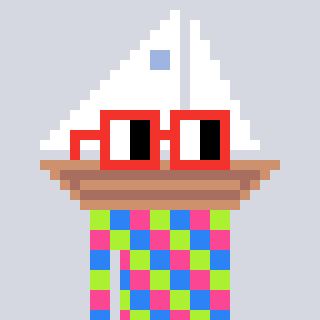
a pixel art character with square red glasses, a sailboat-shaped head and a redpinkish-colored body on a cool background